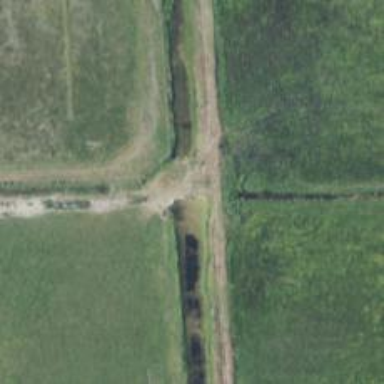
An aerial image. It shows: Culvert tunnel under canal.